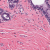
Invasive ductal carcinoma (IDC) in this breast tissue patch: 0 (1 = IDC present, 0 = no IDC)